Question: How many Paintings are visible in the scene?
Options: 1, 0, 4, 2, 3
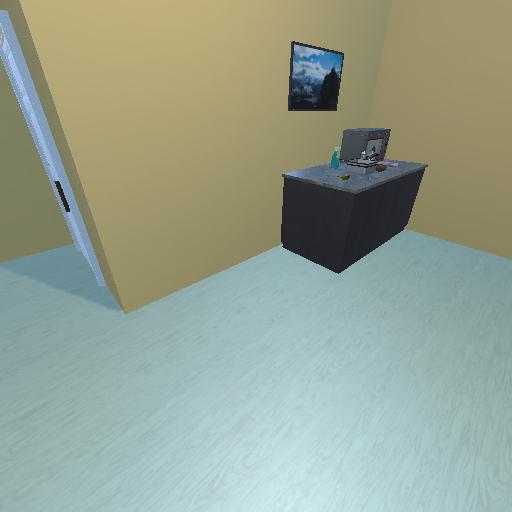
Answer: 1